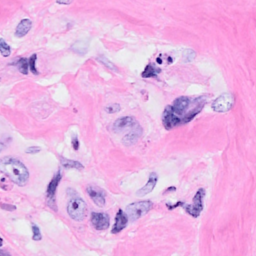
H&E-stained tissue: Breast